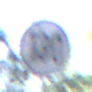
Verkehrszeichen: EndeGeschwindigkeit130
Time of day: Midday
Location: Roofed (Underpass)
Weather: Clear
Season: NotSpecified
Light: Natural